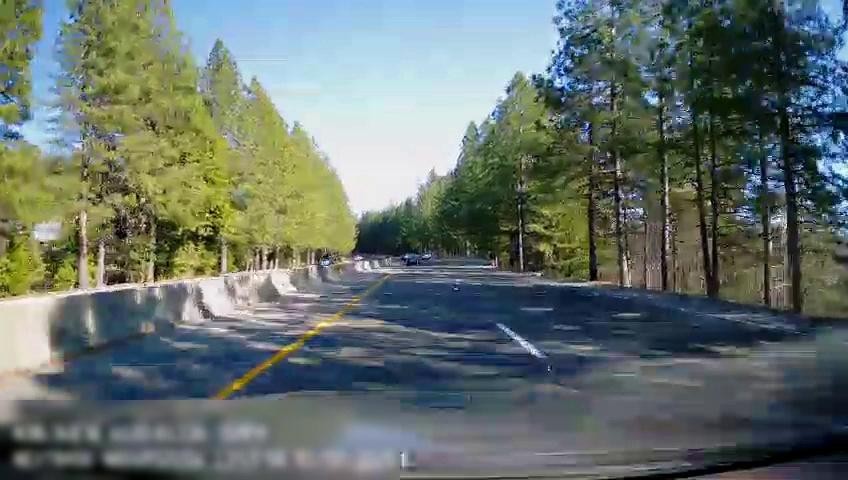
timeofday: Day
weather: Sunny
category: Drivable Space
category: Vehicles | Car
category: Vehicles | SUV
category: Lanes | Current Lane
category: Lanes | Current Lane
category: Lanes | Alternate Lane